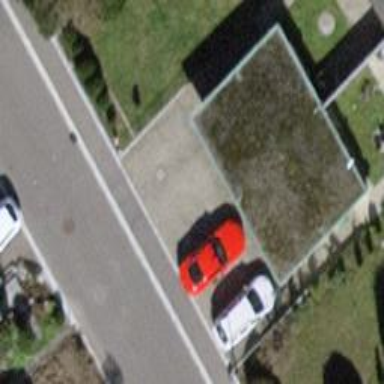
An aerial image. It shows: Flat-roofed garage.